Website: ulta-beauty
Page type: account-selection
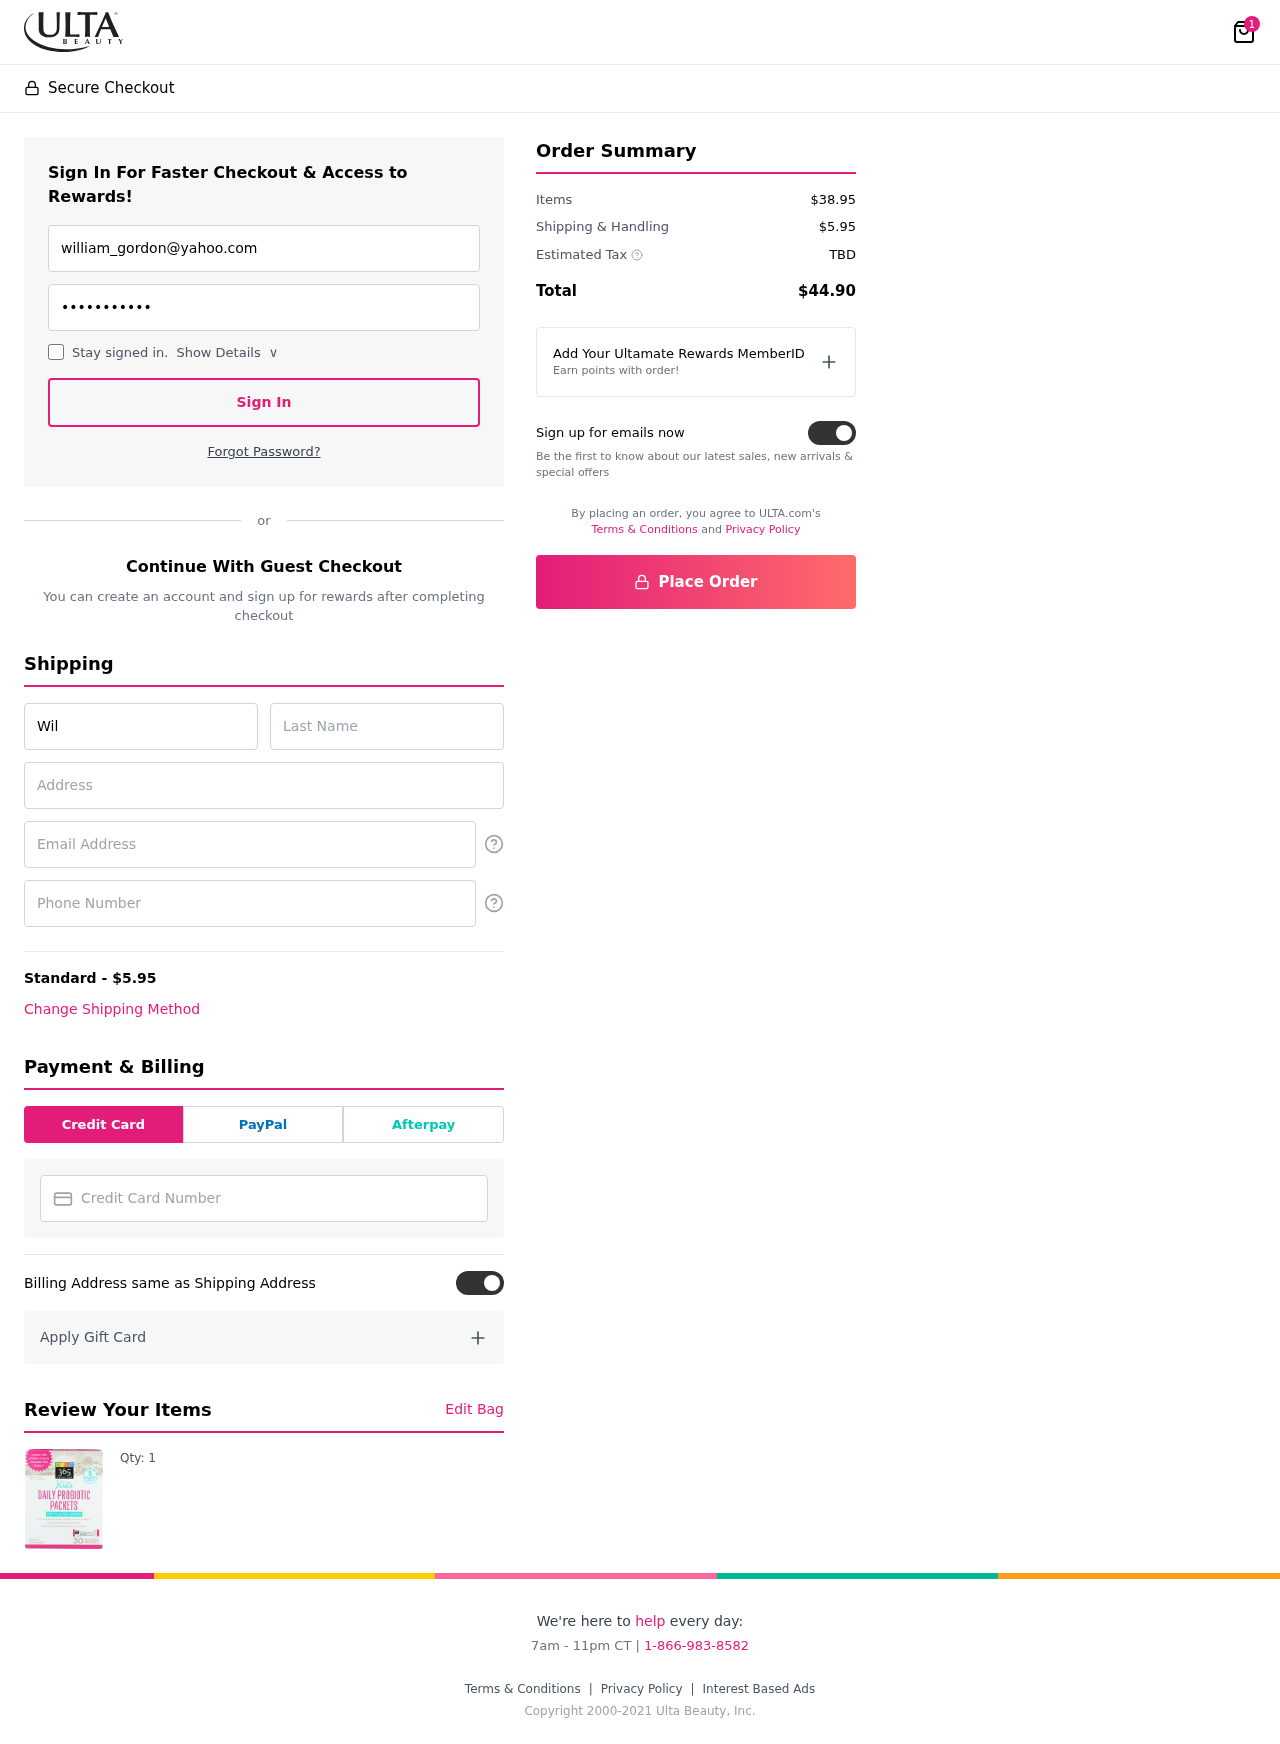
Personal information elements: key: PII_CARD_NUMBER
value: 4608 7273 5130 5194
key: PII_EMAIL
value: william_gordon@yahoo.com
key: PII_EMAIL2
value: william_gordon@yahoo.com
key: PII_FIRSTNAME
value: William
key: PII_LASTNAME
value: Gordon
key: PII_PHONE
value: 7238049321
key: PII_STREET
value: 716 John Ridge
Product elements: key: PRODUCT1_QUANTITY
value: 1
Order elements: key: ORDER_NUM_ITEMS
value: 1
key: ORDER_SHIPPING_COST
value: $5.95
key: ORDER_SUBTOTAL
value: $38.95
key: ORDER_TAX
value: TBD
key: ORDER_TOTAL
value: $44.90